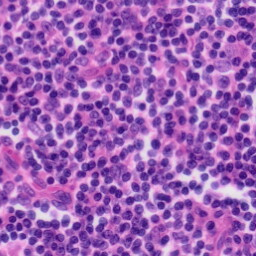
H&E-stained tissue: Tonsil